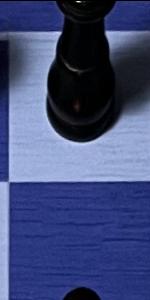
Label: Empty